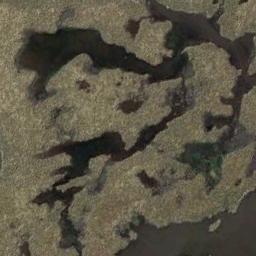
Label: wetland